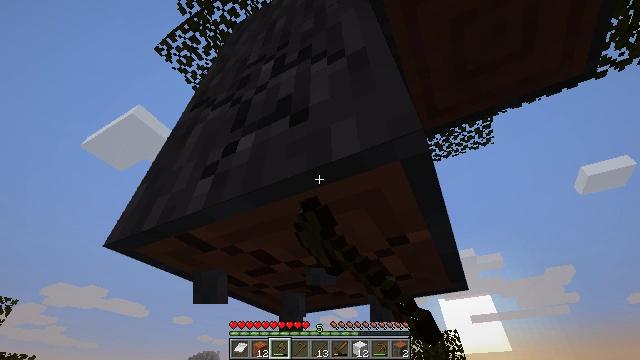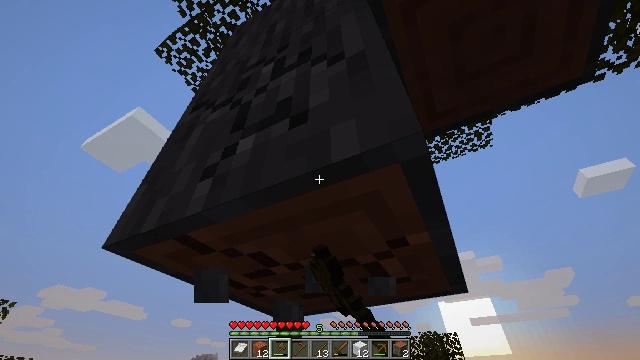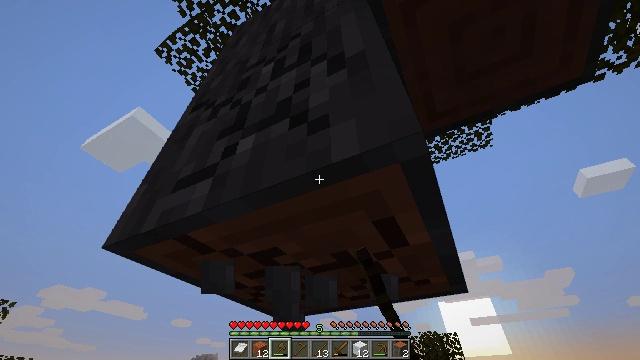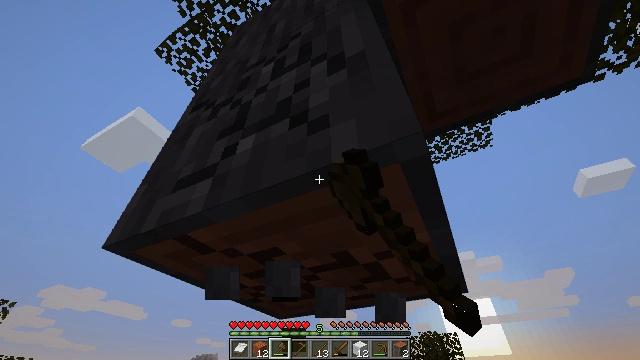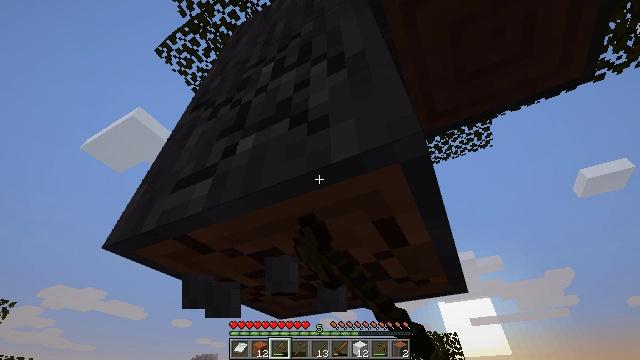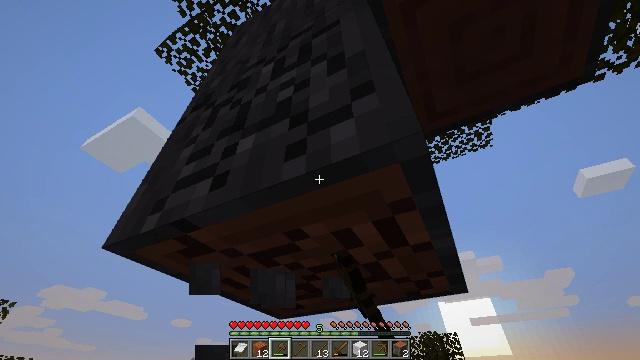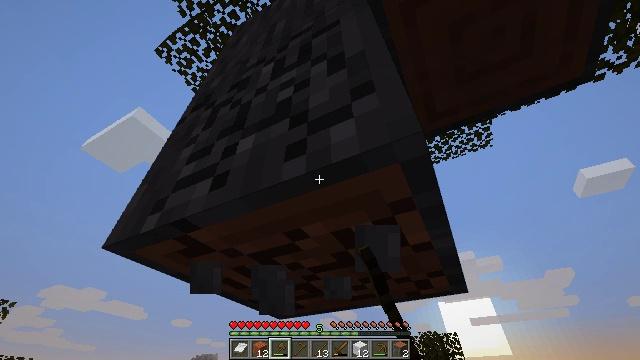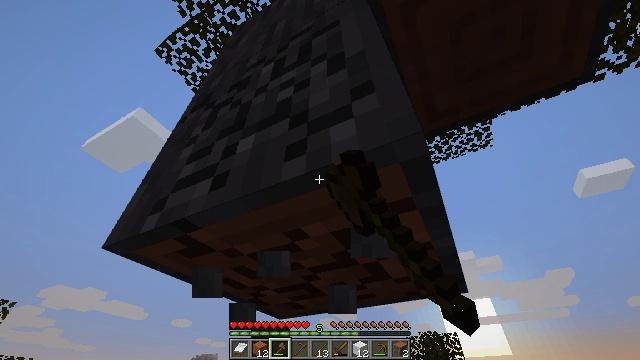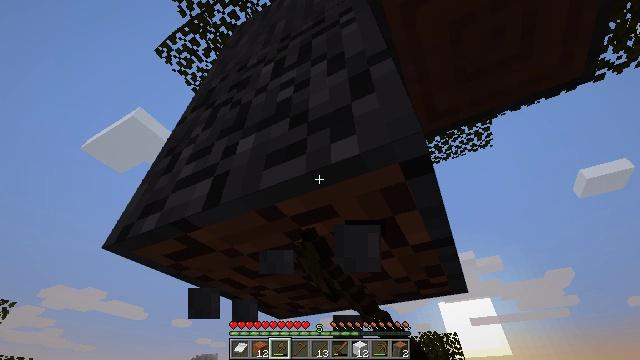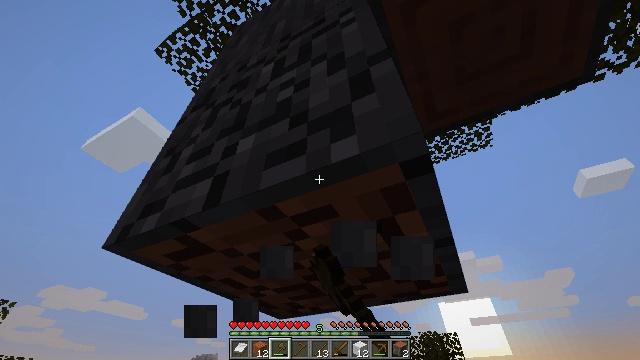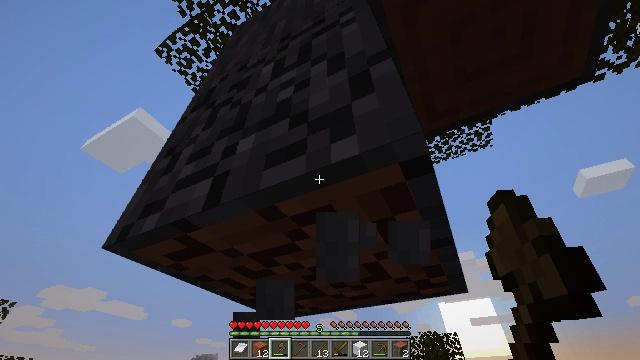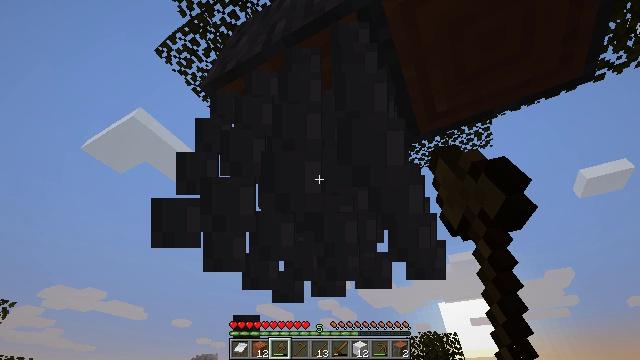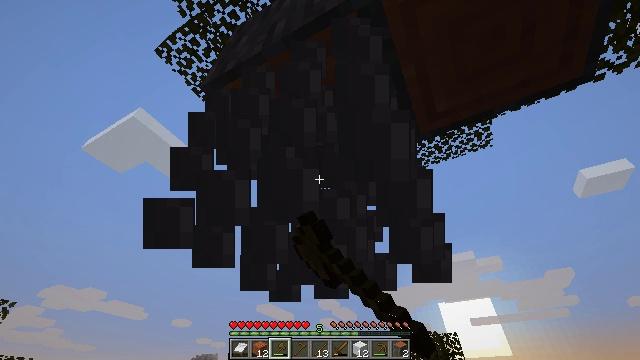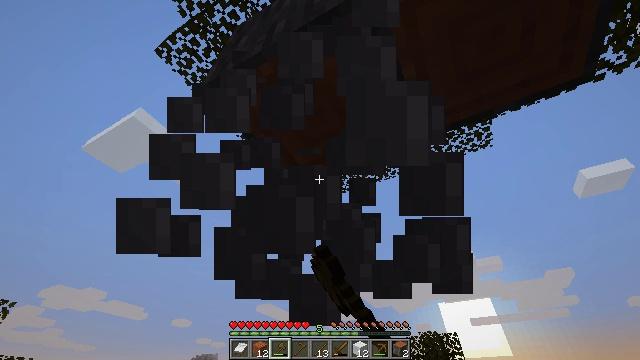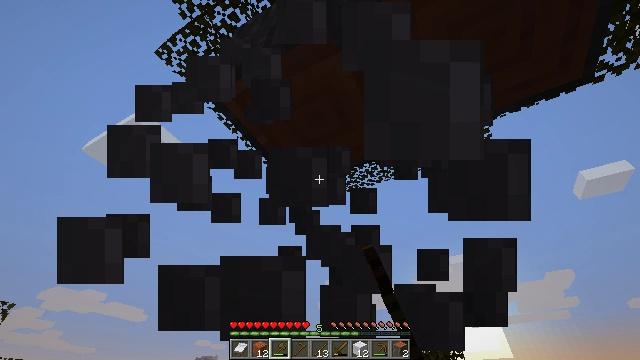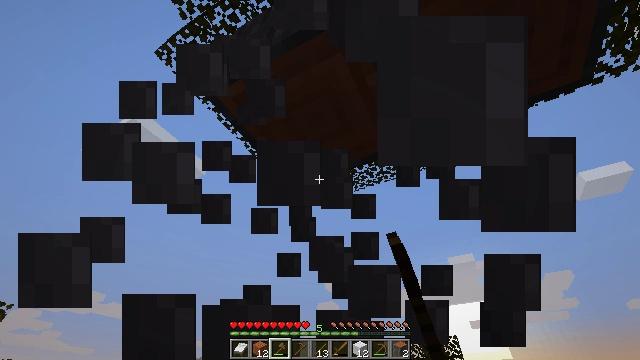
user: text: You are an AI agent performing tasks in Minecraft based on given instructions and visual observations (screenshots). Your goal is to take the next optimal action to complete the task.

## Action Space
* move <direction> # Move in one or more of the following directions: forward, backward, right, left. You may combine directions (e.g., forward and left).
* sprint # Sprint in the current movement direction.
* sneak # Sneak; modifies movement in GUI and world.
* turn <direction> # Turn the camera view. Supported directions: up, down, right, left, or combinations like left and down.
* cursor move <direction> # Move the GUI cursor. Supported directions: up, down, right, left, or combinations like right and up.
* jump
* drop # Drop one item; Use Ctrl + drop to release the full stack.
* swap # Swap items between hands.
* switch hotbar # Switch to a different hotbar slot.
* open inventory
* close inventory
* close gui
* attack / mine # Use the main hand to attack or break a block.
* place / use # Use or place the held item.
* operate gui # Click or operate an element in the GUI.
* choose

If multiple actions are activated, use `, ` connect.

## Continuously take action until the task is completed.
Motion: motion action
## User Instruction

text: Collect acacia logs by breaking the tree.
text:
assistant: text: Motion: attack / mine
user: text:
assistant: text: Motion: attack / mine
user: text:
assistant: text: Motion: attack / mine
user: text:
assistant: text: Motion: attack / mine
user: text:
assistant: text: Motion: attack / mine
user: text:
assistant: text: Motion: attack / mine
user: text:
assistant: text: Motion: attack / mine
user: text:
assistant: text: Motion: attack / mine
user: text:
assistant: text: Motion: attack / mine
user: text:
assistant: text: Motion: attack / mine
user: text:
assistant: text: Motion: attack / mine
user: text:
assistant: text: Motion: attack / mine
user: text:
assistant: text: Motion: attack / mine
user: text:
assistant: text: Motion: attack / mine
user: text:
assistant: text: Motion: attack / mine
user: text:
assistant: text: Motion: attack / mine
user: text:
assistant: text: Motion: attack / mine
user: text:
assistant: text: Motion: turn up, attack / mine
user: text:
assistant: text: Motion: turn up, attack / mine
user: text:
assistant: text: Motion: turn up, attack / mine
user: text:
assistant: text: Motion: turn up, attack / mine
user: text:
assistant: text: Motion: attack / mine
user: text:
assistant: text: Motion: attack / mine
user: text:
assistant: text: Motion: attack / mine
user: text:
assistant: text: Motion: attack / mine
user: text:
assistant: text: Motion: attack / mine
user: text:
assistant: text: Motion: attack / mine
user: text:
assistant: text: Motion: attack / mine
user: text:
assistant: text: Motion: attack / mine
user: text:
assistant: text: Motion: attack / mine